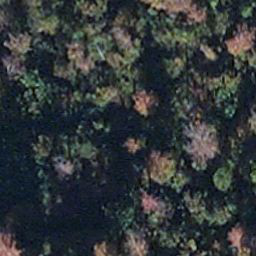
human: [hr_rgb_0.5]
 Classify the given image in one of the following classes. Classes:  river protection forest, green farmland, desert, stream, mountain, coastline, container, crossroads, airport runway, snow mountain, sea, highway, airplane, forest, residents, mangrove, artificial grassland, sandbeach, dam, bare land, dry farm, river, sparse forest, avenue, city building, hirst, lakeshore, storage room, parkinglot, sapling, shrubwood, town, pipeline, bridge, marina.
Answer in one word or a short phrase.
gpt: mangrove